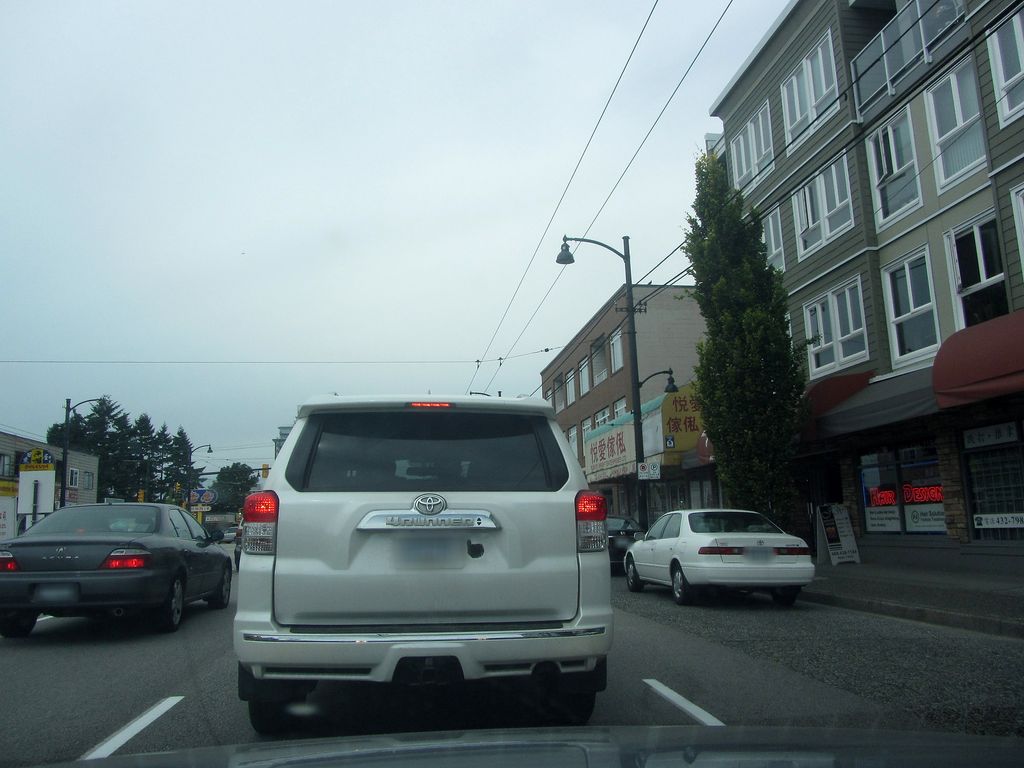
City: vancouver